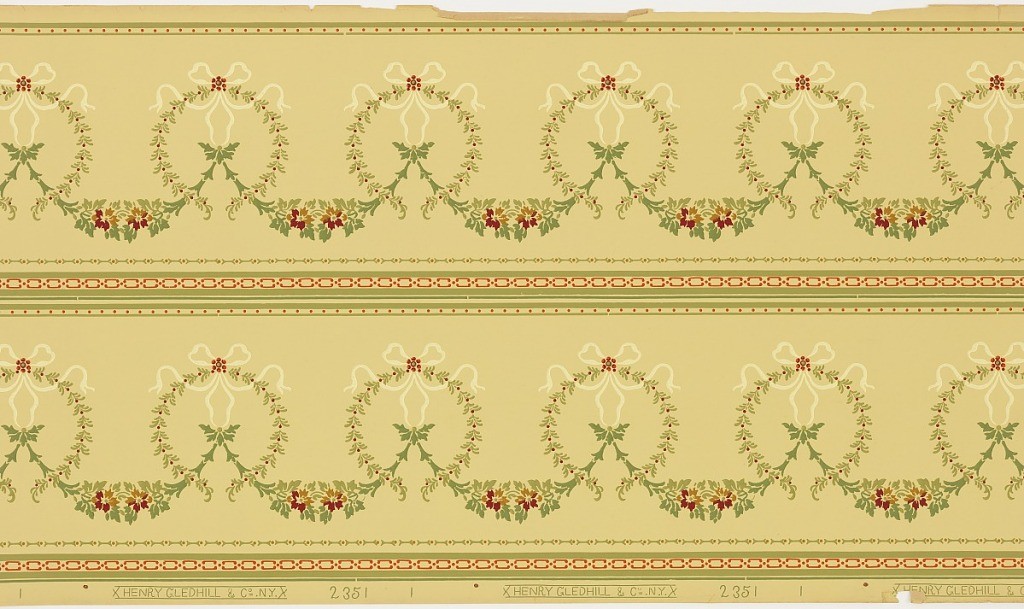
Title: Frieze
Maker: Henry Gledhill & Co., 1889 – 1900
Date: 1905–1915
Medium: Machine-printed paper
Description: Repeating motif of foliate wreath with a bow knot at top, suspended floral swag connecting each of the wreaths. Printed two borders across the width. Printed in red and green on yellow-green ground.